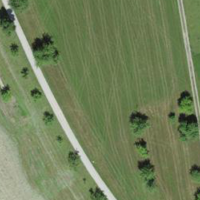
EUNIS habitat code: 52
Species observed at this site:
Tachybaptus ruficollis
Corvus corone
Podiceps cristatus
Oenanthe oenanthe
Fulica atra
Buteo buteo
Anthus pratensis
Sylvia atricapilla
Phylloscopus collybita
Larus michahellis
Luscinia megarhynchos
Cuculus canorus
Pica pica
Garrulus glandarius
Columba livia
Saxicola rubicola
Falco tinnunculus
Acrocephalus scirpaceus
Riparia riparia
Anas platyrhynchos
Sturnus vulgaris
Streptopelia decaocto
Fringilla coelebs
Passer montanus
Columba palumbus
Turdus merula
Phalacrocorax carbo
Circus aeruginosus
Parus major
Hirundo rustica
Mergus merganser
Milvus migrans
Milvus milvus
Turdus pilaris
Anser anser
Oriolus oriolus
Ciconia ciconia
Motacilla alba
Delichon urbicum